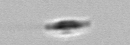
Label: pennate